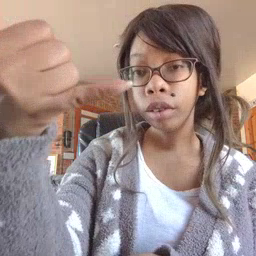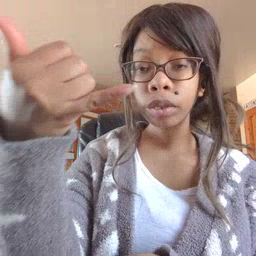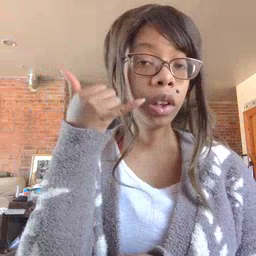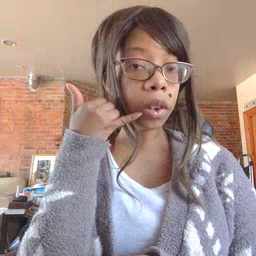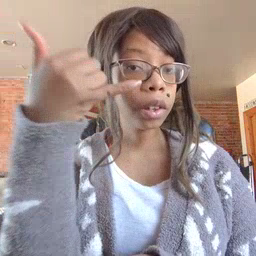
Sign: callonphone